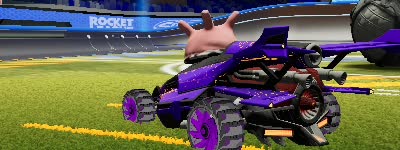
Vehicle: aftershock